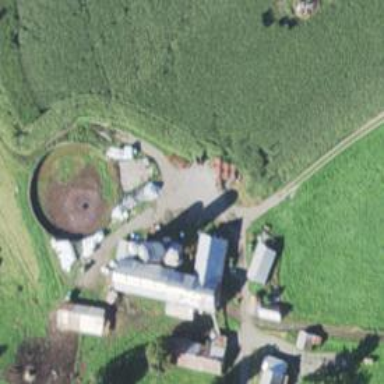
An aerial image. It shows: Storage tank with man-made structure.